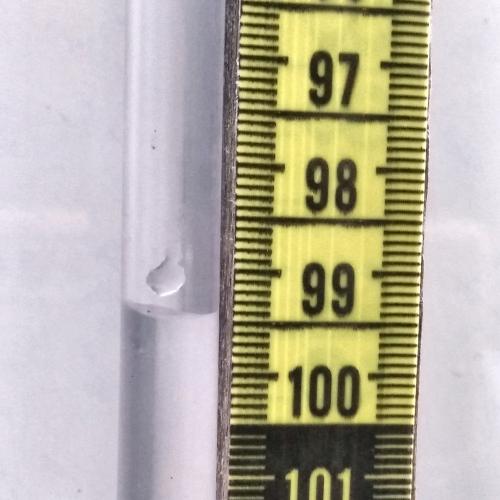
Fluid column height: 99.4 cm